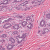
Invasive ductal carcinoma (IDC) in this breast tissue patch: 0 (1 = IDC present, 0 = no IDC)